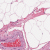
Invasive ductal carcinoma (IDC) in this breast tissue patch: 0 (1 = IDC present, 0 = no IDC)